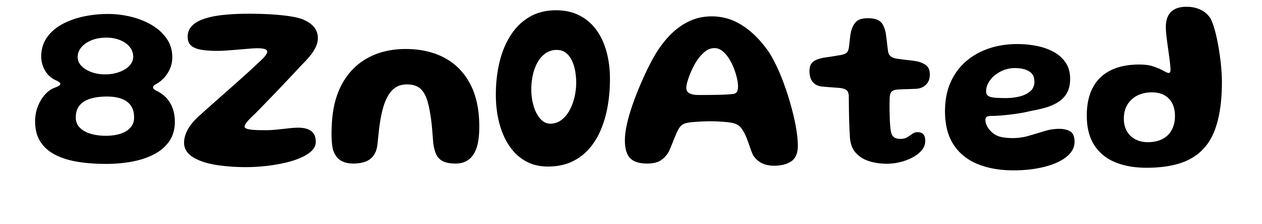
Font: Gluten_SemiBold